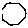
Label: hexagon